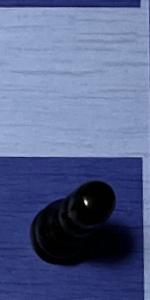
Label: Pawn_Black